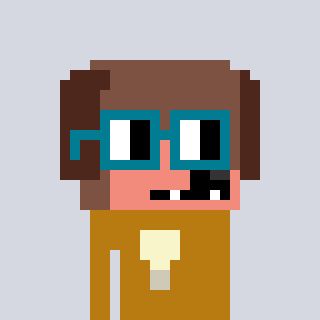
a pixel art character with square dark green glasses, a dog-shaped head and a gold-colored body on a cool background